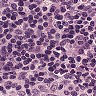
Metastatic tissue present: no